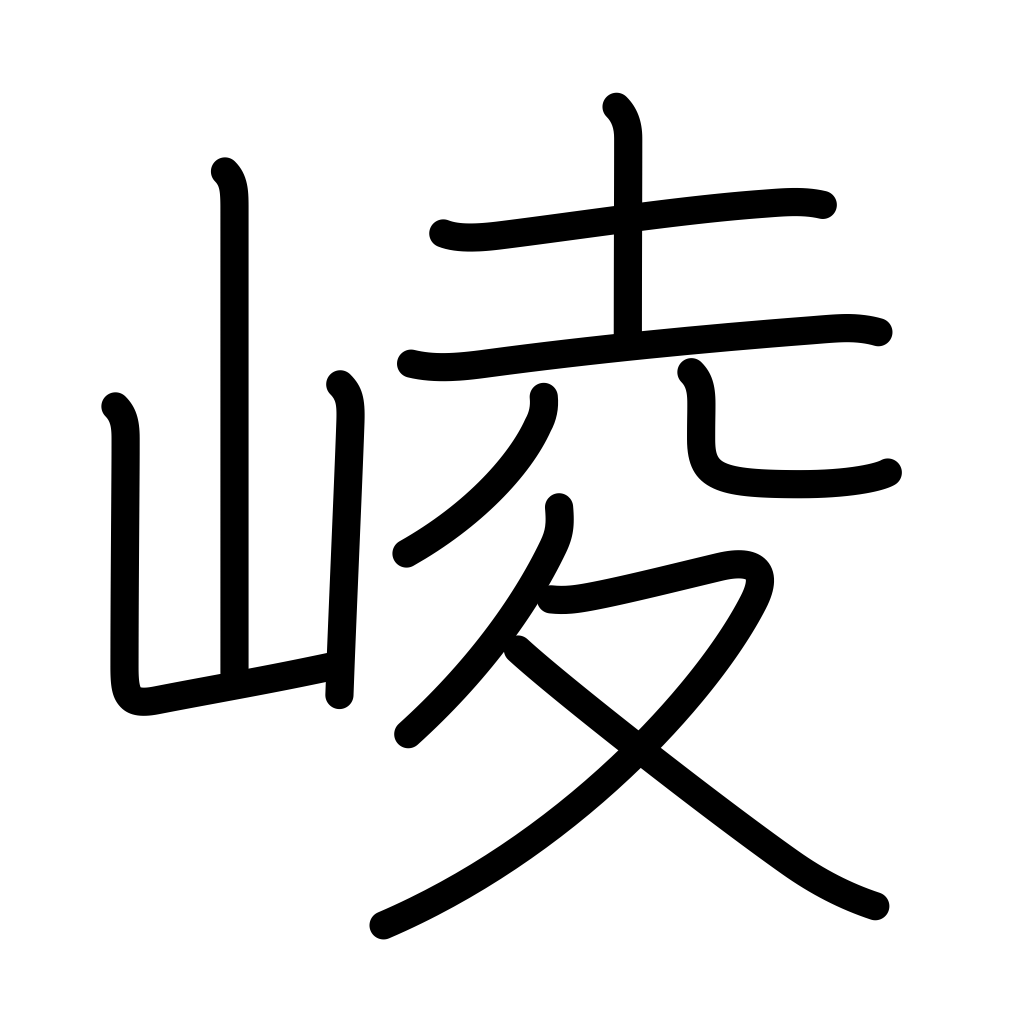
Meaning: mountains towering in a row